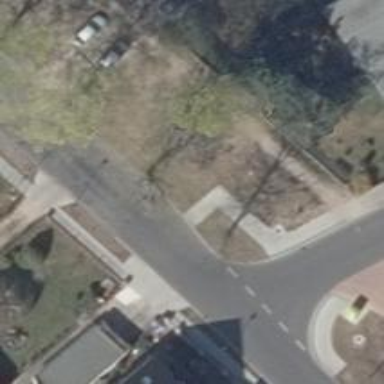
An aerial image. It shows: Unmarked road crossing.